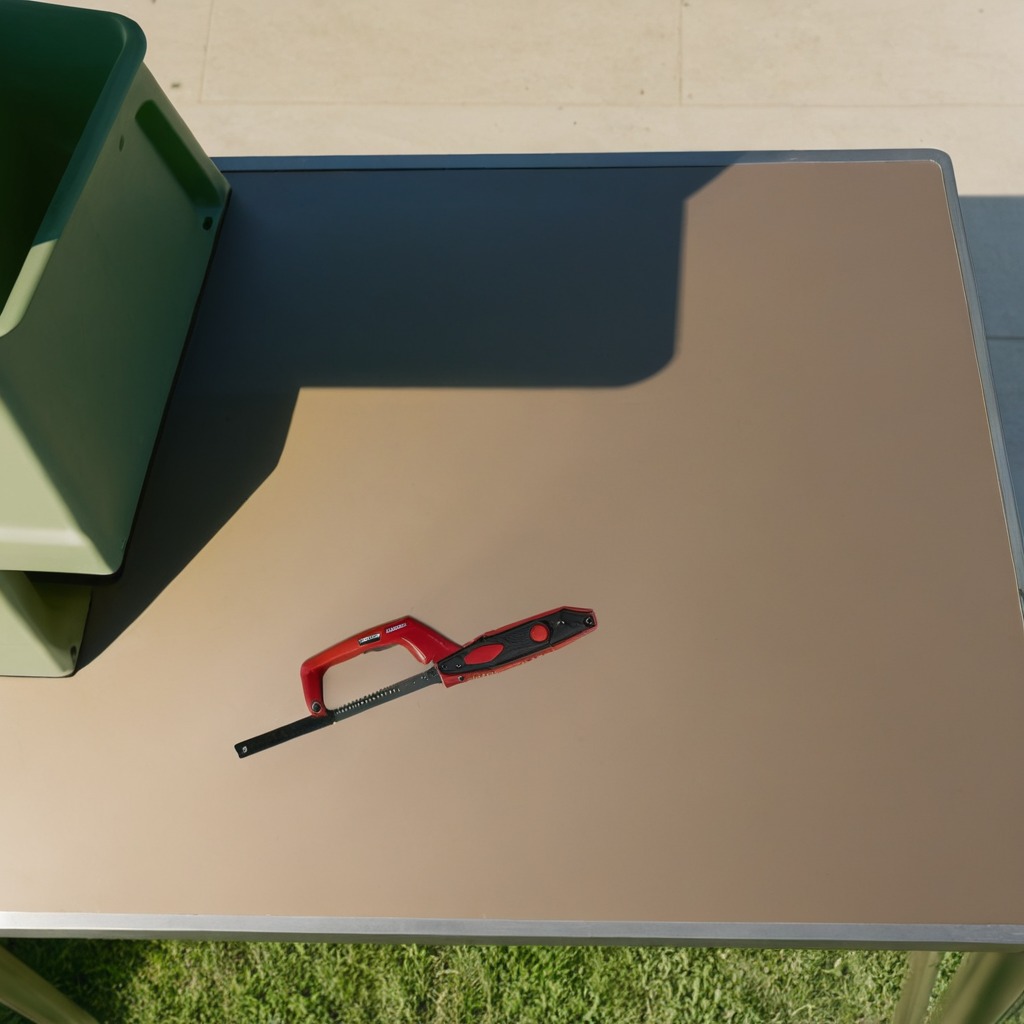
A metal saw is lying on the table in a temporary outdoor tool station.